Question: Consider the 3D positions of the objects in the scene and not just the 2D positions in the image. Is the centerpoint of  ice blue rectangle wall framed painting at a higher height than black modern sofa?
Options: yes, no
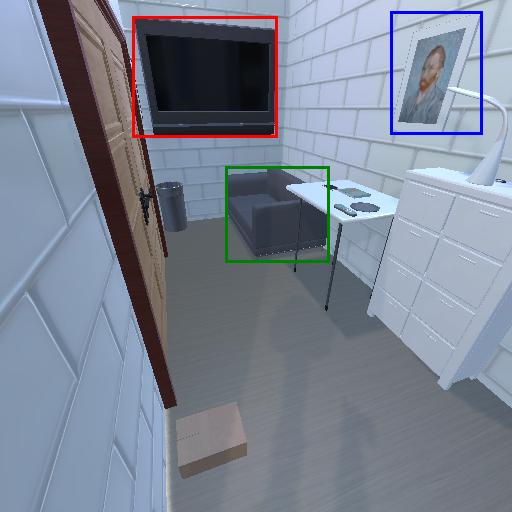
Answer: yes